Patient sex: M
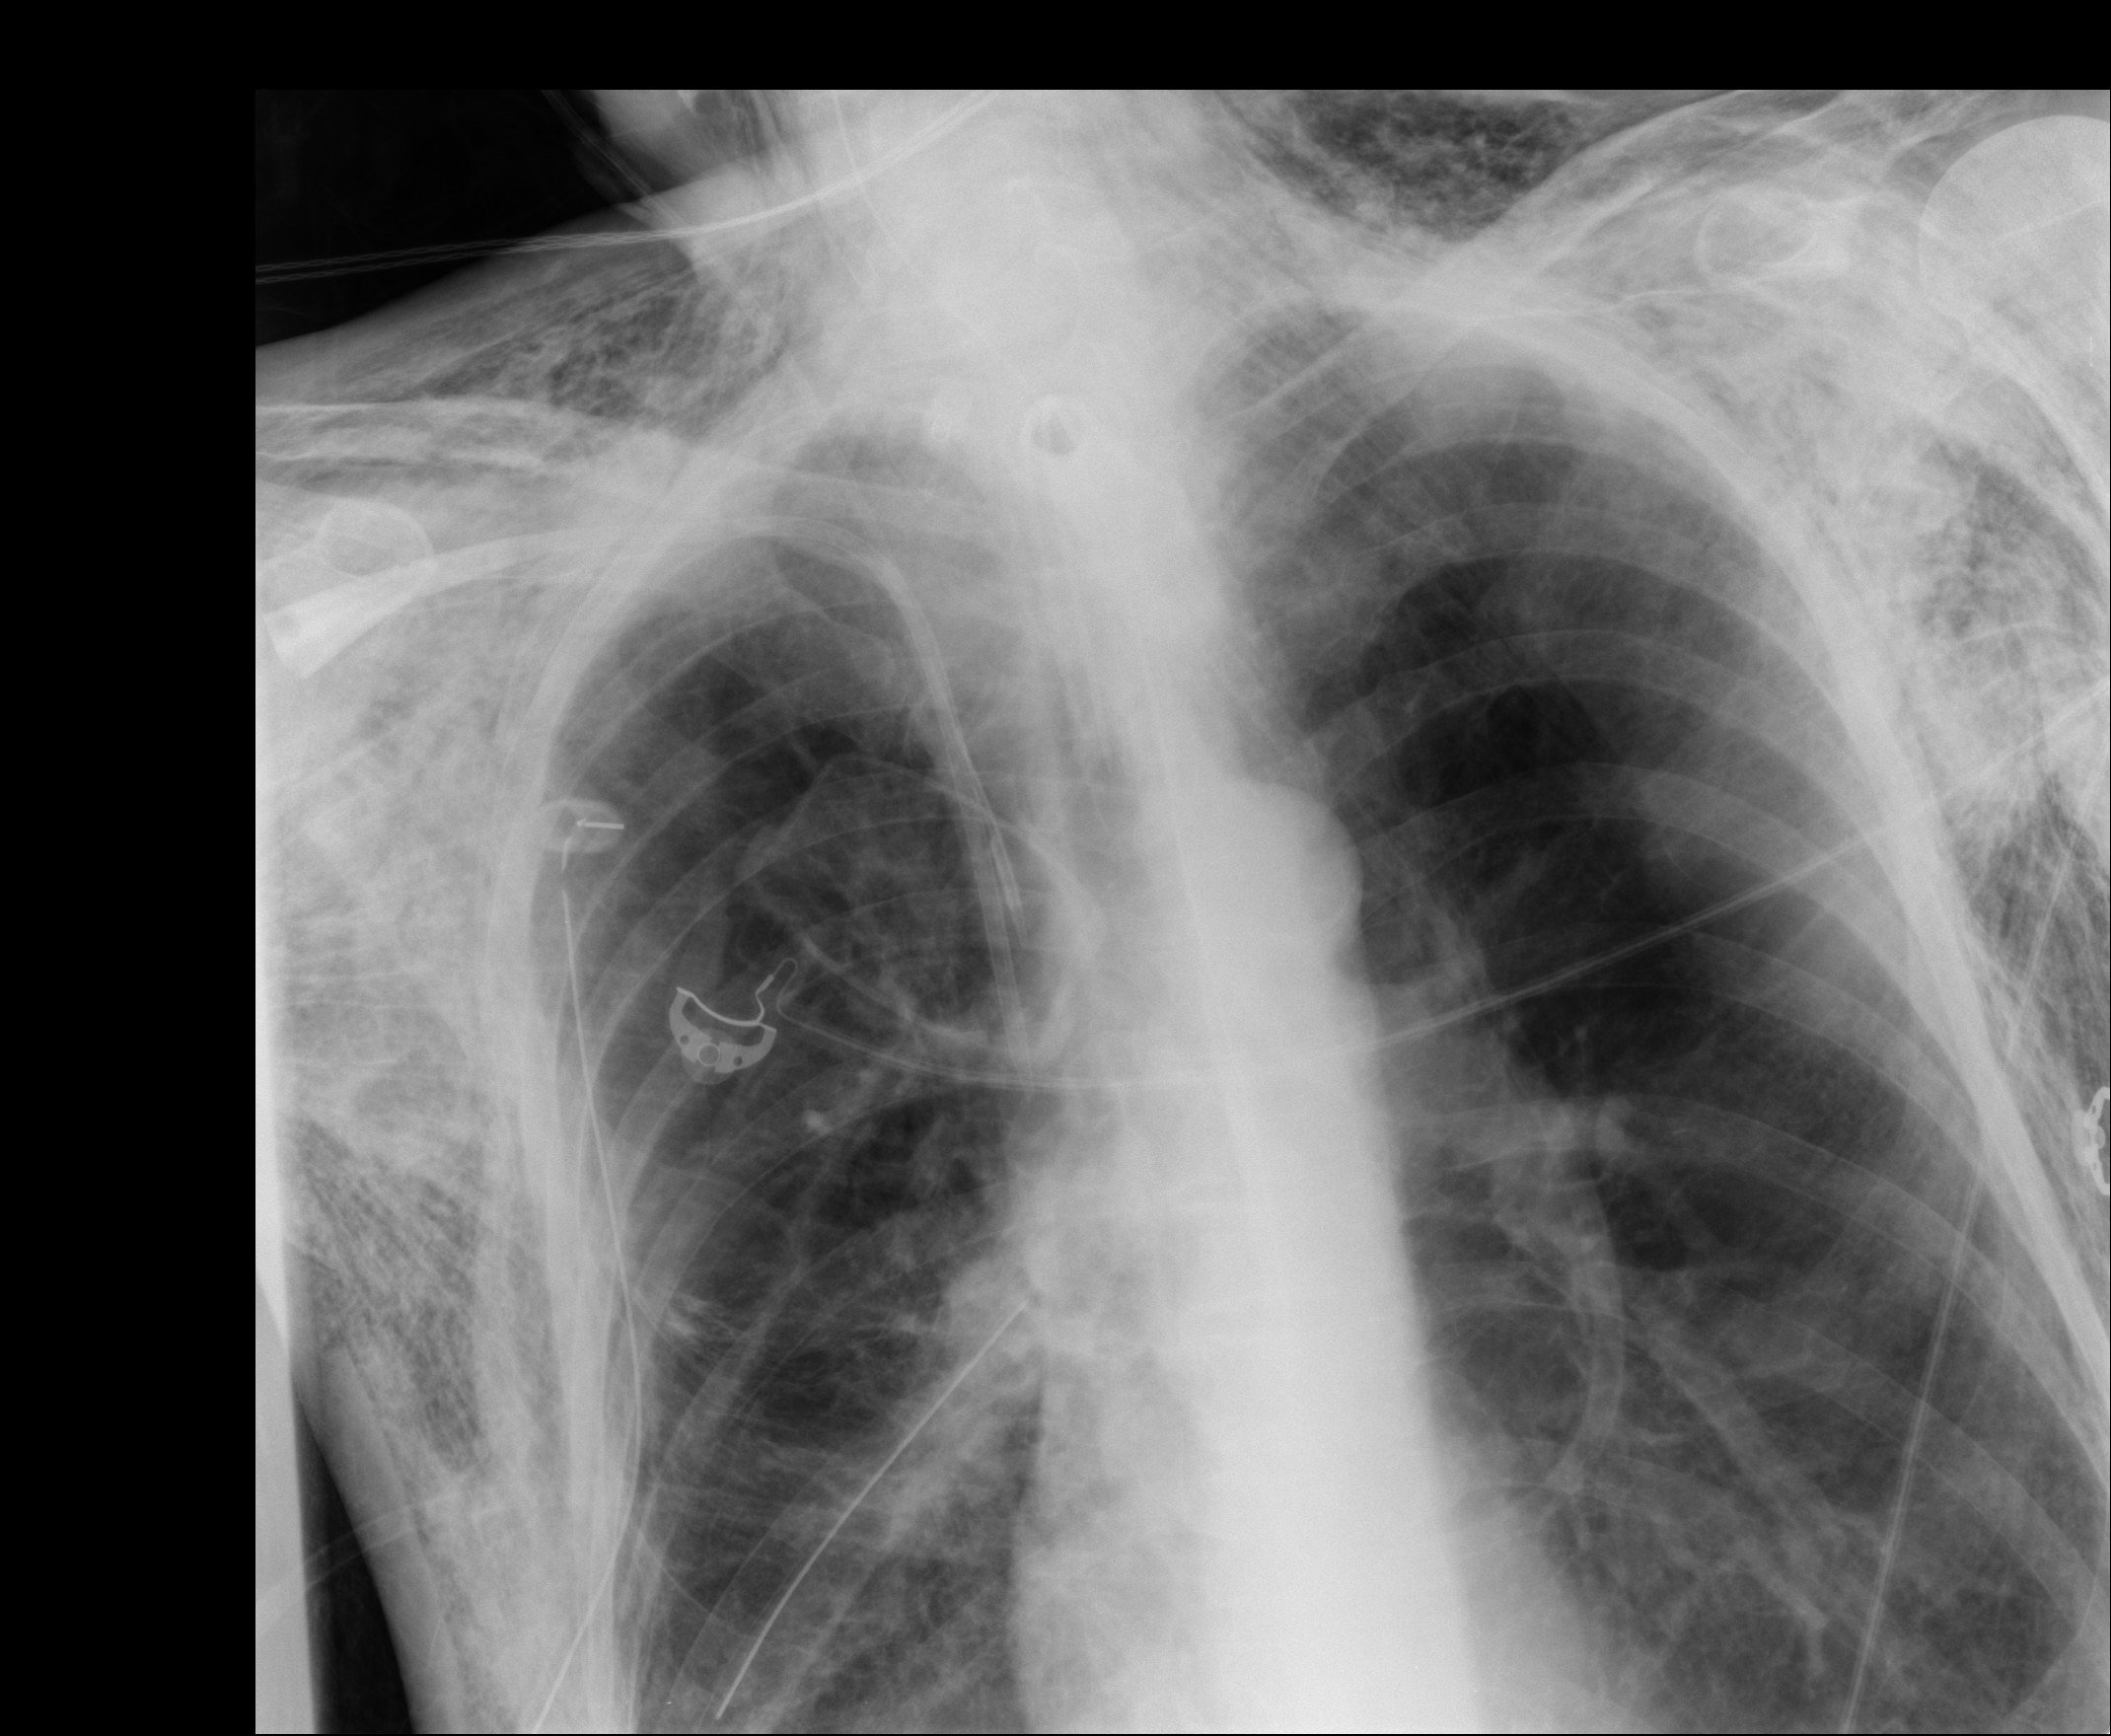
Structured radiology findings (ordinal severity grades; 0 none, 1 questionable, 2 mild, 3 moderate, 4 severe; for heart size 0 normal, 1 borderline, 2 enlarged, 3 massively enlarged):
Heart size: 0
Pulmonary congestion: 0
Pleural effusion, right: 0
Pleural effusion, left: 0
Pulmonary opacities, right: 0
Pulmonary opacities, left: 0
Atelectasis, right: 2
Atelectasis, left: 0